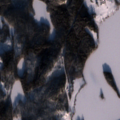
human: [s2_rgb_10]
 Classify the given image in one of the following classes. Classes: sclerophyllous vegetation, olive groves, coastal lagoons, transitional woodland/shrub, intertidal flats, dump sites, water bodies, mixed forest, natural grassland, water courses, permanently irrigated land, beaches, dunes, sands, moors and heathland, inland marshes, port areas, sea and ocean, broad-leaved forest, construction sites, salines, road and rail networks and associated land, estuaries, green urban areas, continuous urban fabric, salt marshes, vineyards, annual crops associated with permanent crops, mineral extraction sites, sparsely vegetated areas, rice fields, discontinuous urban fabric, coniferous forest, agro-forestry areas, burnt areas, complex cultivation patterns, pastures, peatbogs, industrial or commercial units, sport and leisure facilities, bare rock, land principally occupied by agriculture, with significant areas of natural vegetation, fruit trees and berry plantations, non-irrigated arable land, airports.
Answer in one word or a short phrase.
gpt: land principally occupied by agriculture, with significant areas of natural vegetation, coniferous forest, mixed forest, water bodies